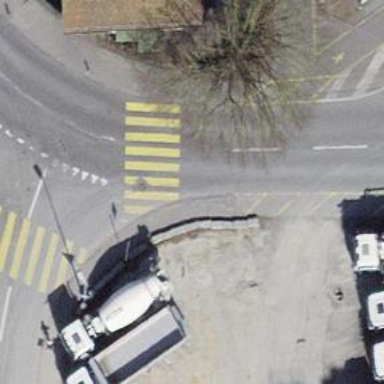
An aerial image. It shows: Footway with asphalt surface and zebra crossing.